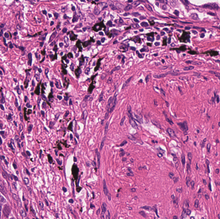
Tumor epithelial tissue: no
Tumor-associated stroma tissue: yes
Normal tissue: no